Question: and I need to get the time difference for the day between them. Is there an easy way to do this without using TEMP TABLE?

Thanks in advance
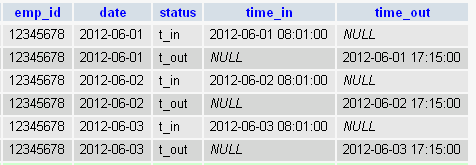
Answer: '''
select timediff(min(time_out), min(time_in)) as time_diff
from your_table
group by emp_id, 'date'
'''